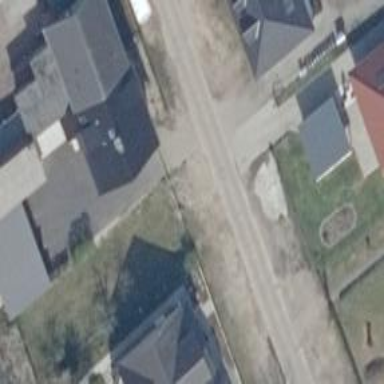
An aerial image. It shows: Residential road without sidewalk.